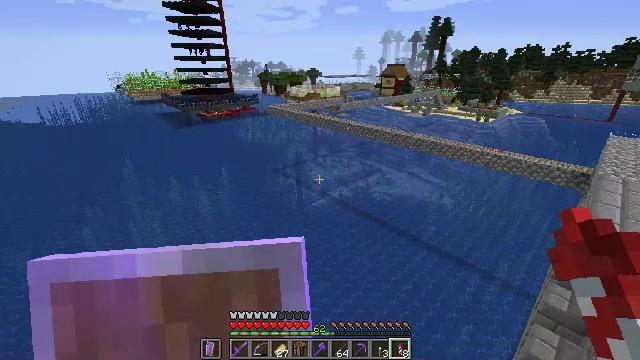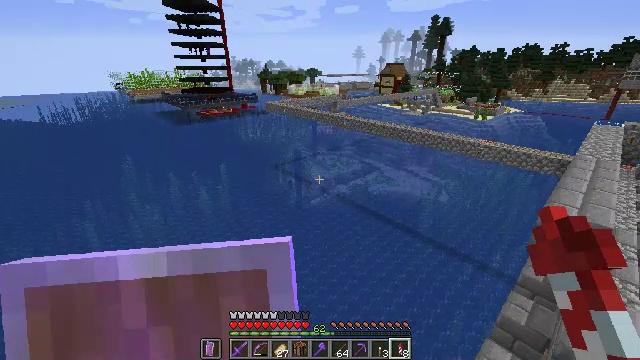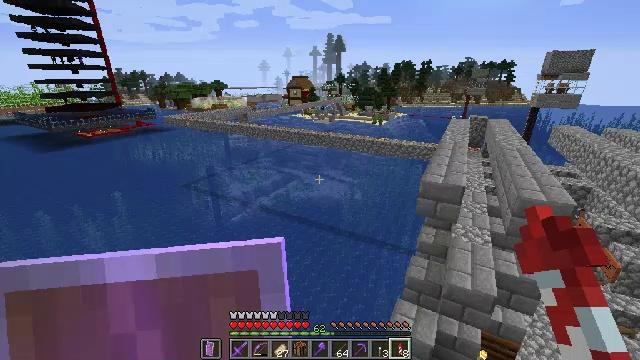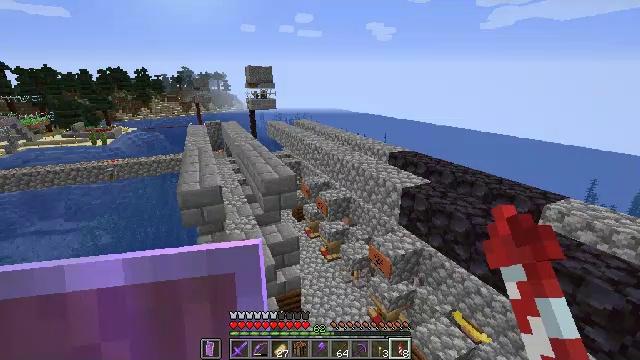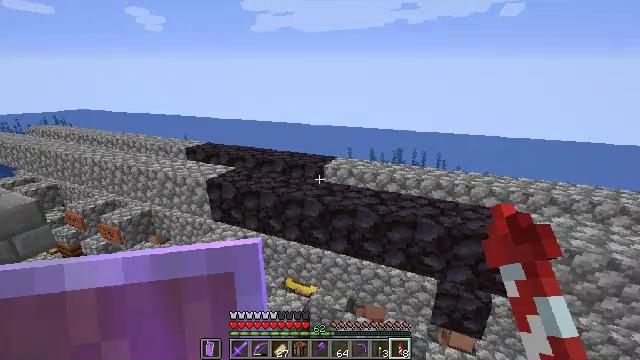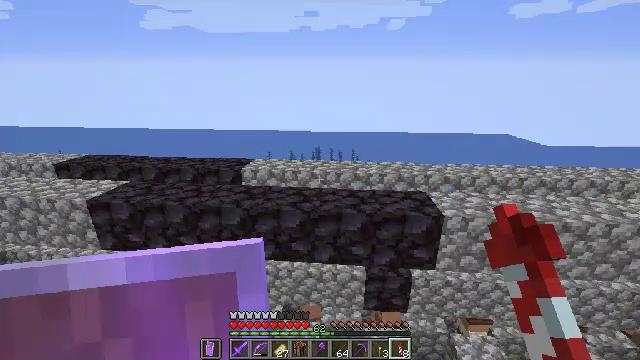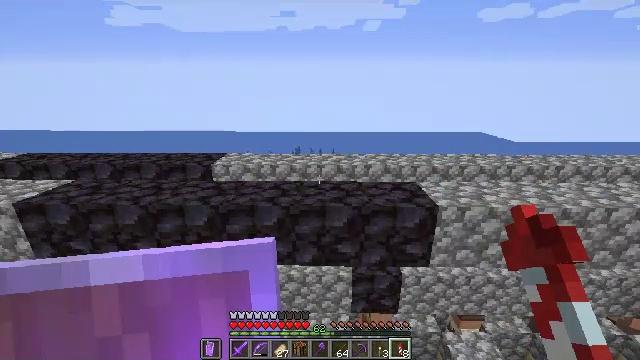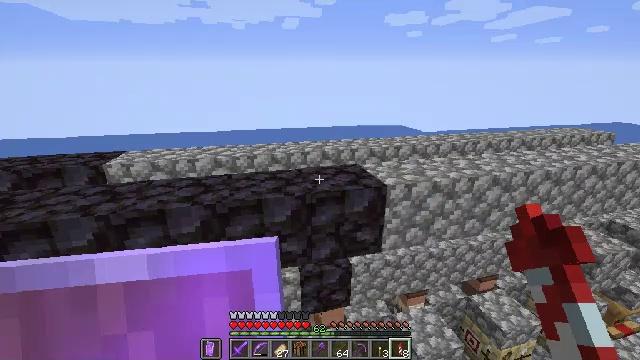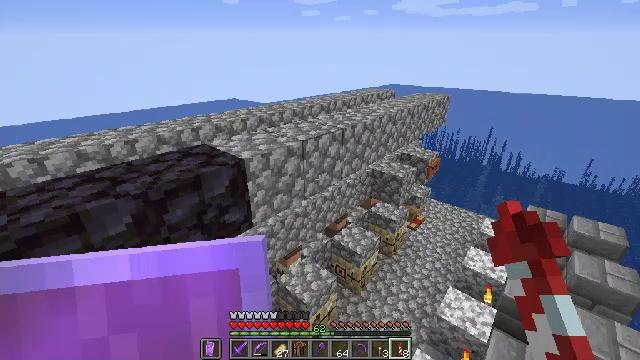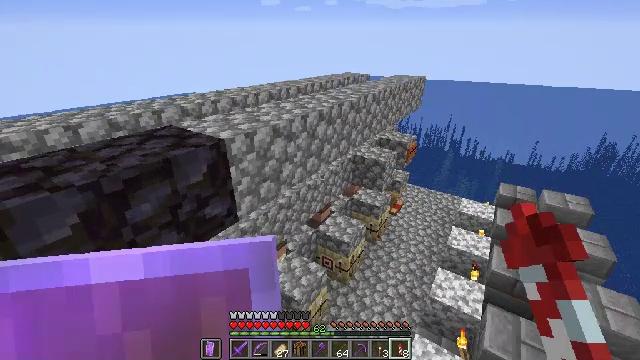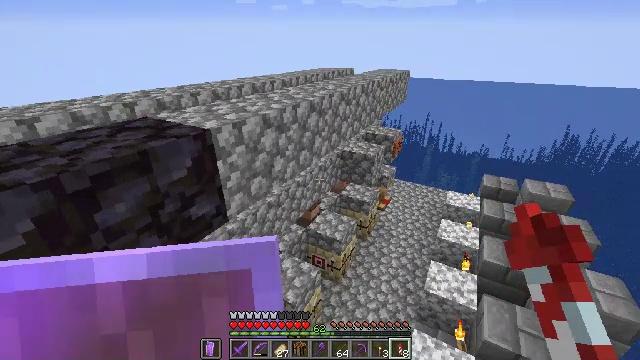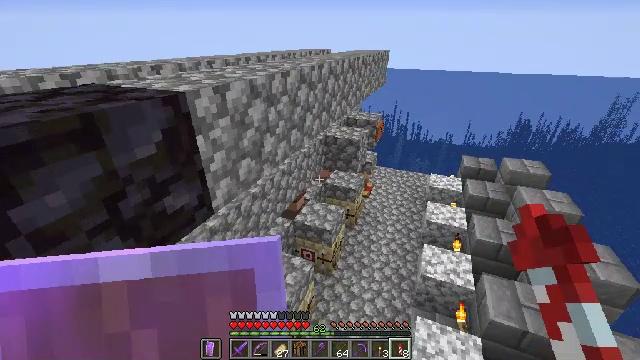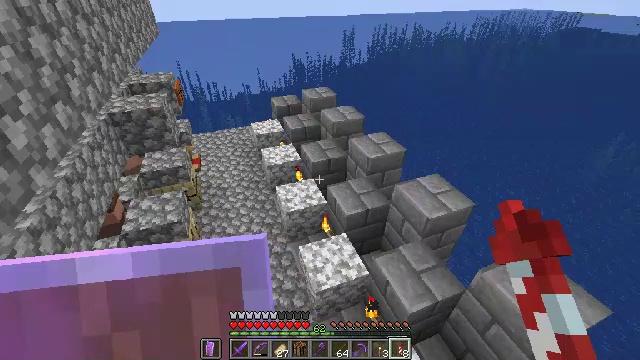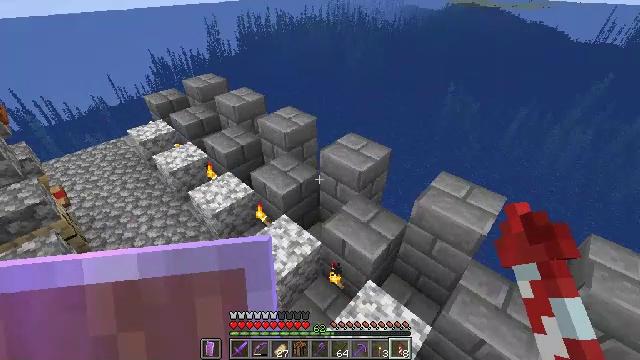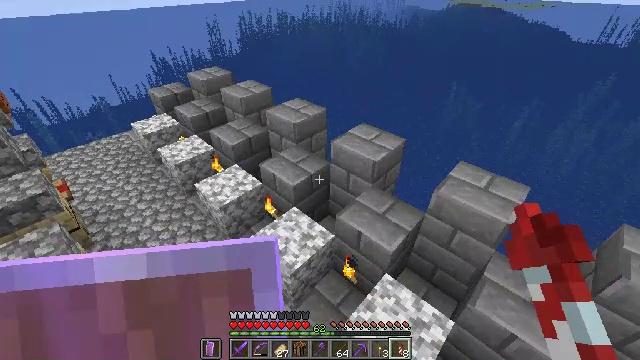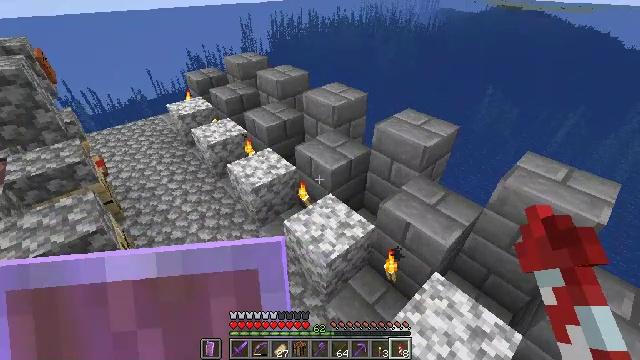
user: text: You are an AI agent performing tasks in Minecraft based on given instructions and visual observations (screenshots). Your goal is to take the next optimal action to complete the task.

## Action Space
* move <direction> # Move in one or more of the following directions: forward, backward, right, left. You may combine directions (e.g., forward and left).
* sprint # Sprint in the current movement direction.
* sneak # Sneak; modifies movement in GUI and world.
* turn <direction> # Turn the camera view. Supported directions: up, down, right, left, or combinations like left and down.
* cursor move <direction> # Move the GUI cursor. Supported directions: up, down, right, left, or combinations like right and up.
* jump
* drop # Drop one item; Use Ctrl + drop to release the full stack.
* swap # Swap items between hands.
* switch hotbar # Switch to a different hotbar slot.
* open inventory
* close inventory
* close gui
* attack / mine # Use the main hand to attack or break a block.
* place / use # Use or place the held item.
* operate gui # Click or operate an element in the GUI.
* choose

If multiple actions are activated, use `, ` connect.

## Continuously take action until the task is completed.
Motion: motion action
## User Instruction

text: Get an emerald by using the crafting table.
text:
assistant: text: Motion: no_op
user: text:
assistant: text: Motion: turn right and up
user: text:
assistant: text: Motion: turn right and up
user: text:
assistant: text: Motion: turn right
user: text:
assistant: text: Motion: turn right
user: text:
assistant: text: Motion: turn right
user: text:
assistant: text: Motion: turn right
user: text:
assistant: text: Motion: turn right and down
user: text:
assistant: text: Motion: turn right and down
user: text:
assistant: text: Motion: turn right
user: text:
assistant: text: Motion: turn right and down
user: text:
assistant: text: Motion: turn right and down
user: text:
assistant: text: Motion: turn right and down
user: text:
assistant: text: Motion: no_op
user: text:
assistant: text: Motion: turn left
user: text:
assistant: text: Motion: turn left
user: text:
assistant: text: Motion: turn left
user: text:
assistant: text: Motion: turn left and up
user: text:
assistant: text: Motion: turn left and up
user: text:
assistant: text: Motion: turn left
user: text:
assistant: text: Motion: no_op
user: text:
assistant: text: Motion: no_op
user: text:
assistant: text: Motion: no_op
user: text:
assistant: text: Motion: no_op
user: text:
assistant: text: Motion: no_op
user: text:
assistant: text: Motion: no_op
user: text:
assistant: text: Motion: no_op
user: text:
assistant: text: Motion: no_op
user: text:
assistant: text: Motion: no_op
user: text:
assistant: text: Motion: no_op